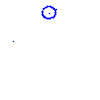
Particle: pion